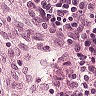
Metastatic tissue present: no